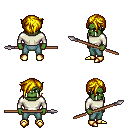
a pixel art fantasy rpg character, male body template, orc, green skin, white long-sleeve shirt, teal pants, blonde pixie cut hairstyle, gold boots, spear, four views (front, back, left, right), 2x2 character sprite sheet, small pixel art, hard edges, no anti-aliasing